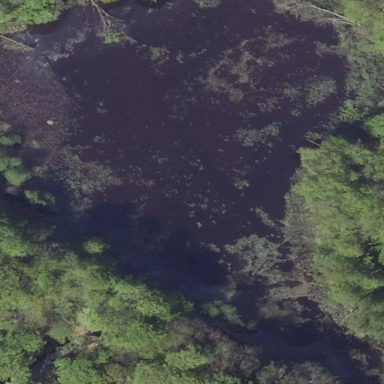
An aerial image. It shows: Pond surrounded by natural water.